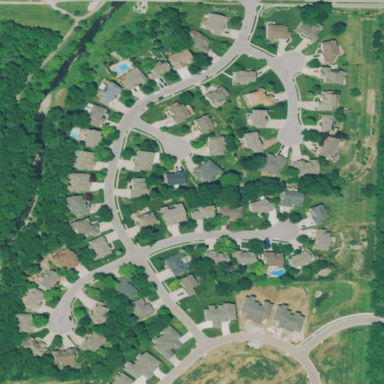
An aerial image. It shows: Residential area composed of single-family homes.